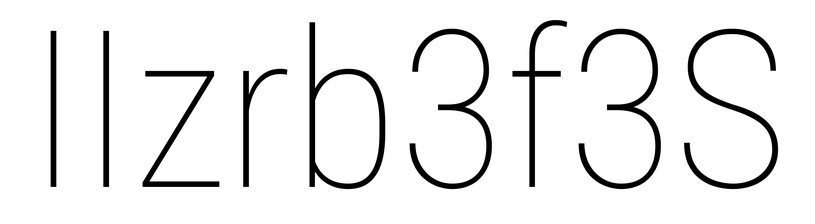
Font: Roboto_Condensed_Thin